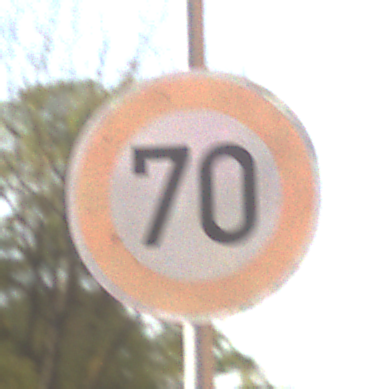
Verkehrszeichen: Geschwindigkeit70
Umgebung: Outdoor, Urban
Tageszeit: MorningAfternoon
Wetter: Clear
Licht: Natural
Jahreszeit: NotSpecified
Kontrast: HighContrast